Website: lowes
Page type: cart
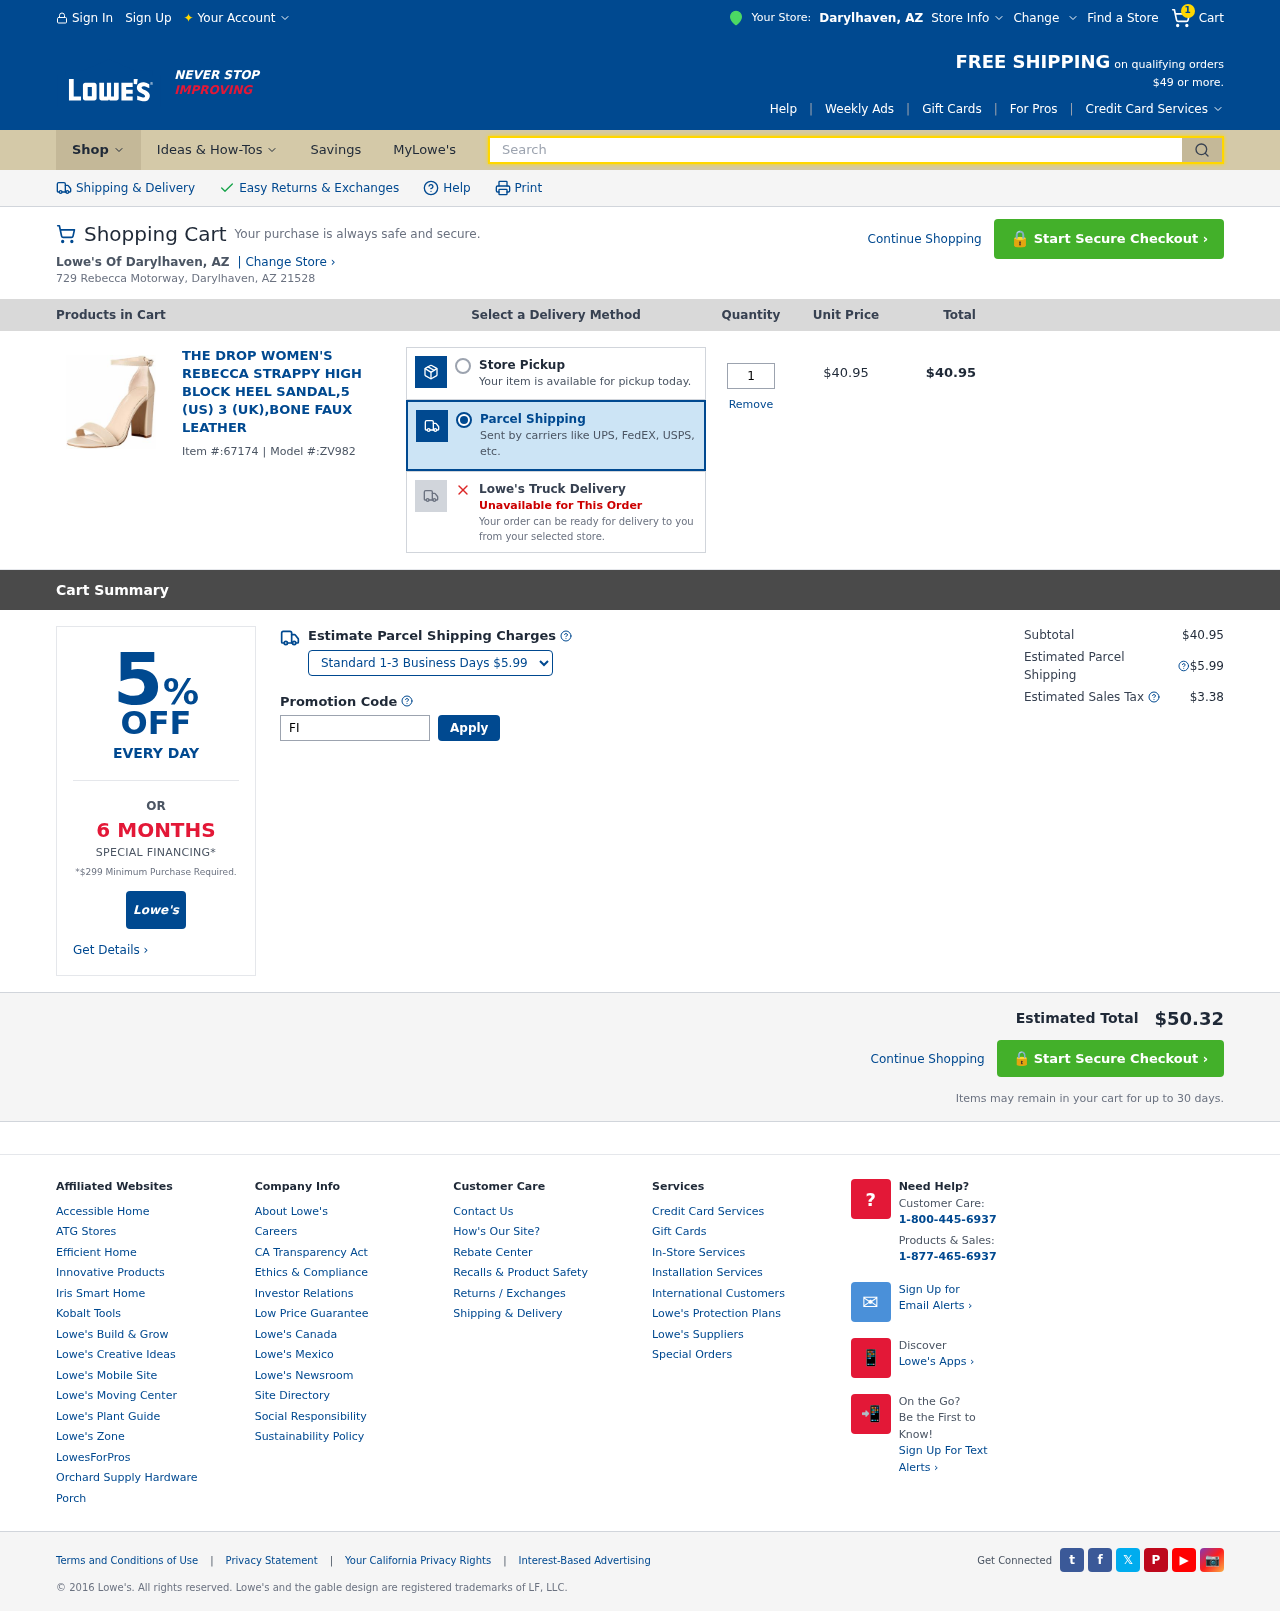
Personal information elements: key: PII_CITY
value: Darylhaven
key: PII_STATE_ABBR
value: AZ
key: PII_STREET
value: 729 Rebecca Motorway
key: PII_CITY_STATE_ZIP
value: Darylhaven, AZ 21528
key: PII_PROMO_CODE
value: FIRST95
Product elements: key: PRODUCT1_NAME
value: The Drop Women's Rebecca Strappy High Block Heel Sandal,5 (US) 3 (UK),Bone Faux Leather
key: PRODUCT1_PRICE
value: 40.95
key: PRODUCT1_QUANTITY
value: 1
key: PRODUCT1_ITEM_ID
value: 67174
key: PRODUCT1_MODEL_ID
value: ZV982
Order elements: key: ORDER_NUM_ITEMS
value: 1
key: ORDER_ITEM_TOTAL
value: $40.95
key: ORDER_SUBTOTAL
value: $40.95
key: ORDER_SHIPPING_COST
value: $5.99
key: ORDER_TAX
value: $3.38
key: ORDER_TOTAL
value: $50.32
Search elements: key: HEADER_SEARCH
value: Search